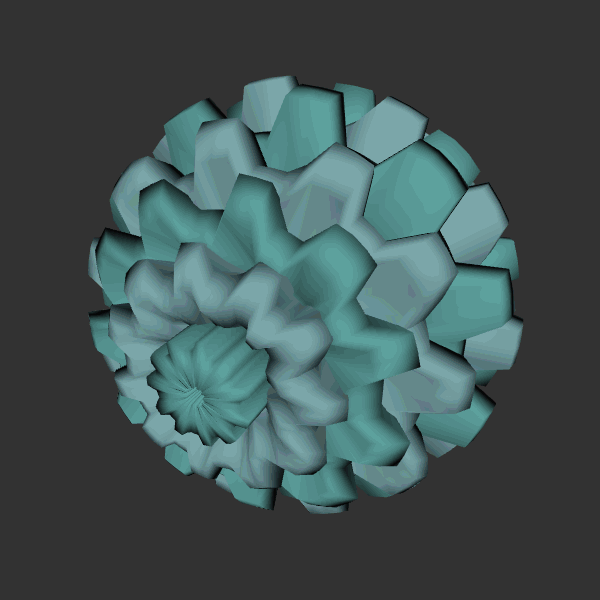
Background: dark